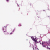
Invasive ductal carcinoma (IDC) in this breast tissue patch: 0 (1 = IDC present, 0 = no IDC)